Field crop: maize
Growth stage: 2
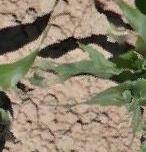
Species: maize